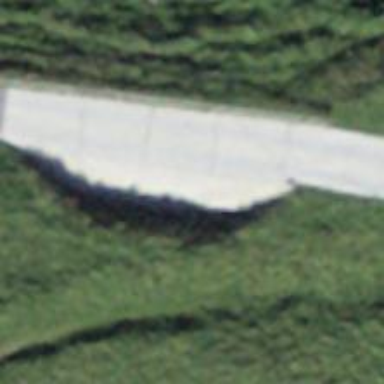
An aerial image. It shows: Passing place on the road.